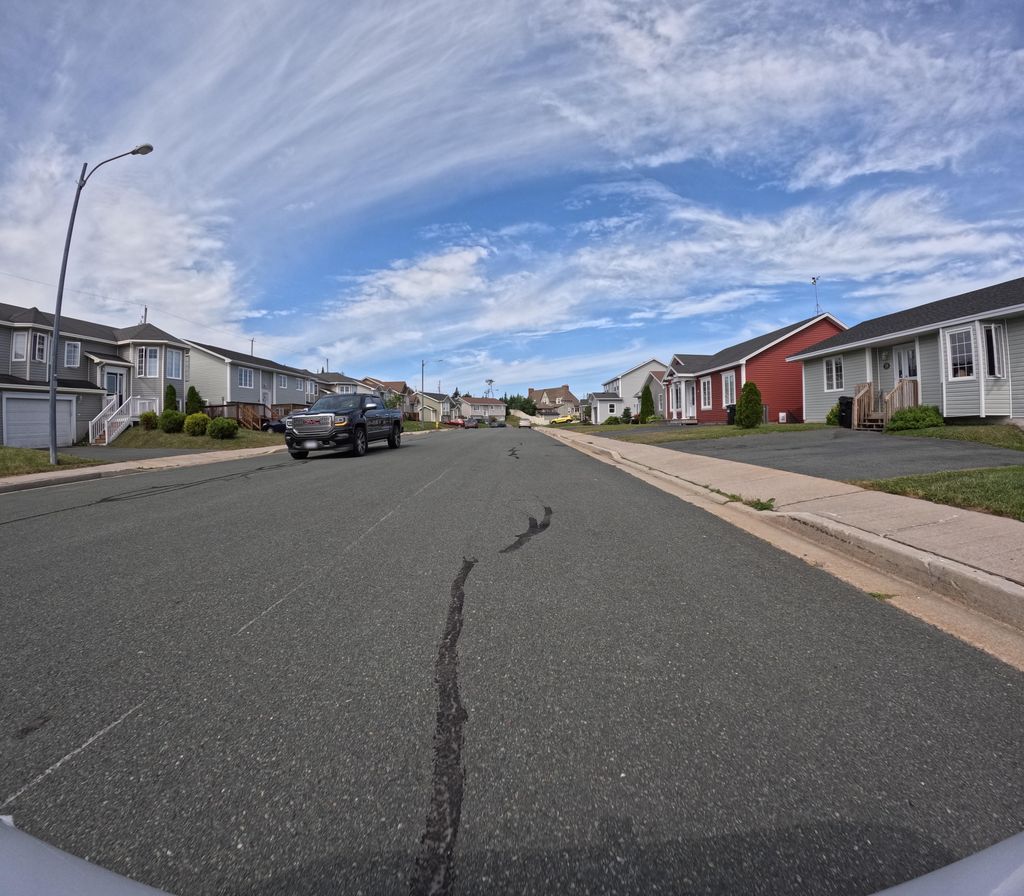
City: st_johns